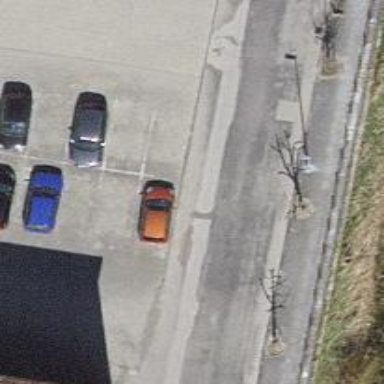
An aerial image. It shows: Bicycle parking facility.